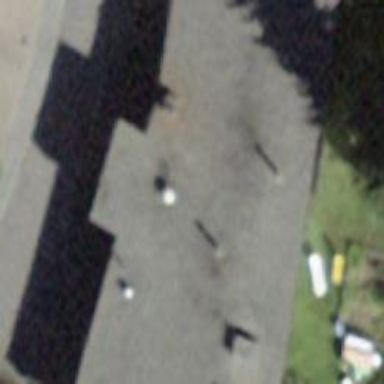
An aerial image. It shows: Building with flat roof.